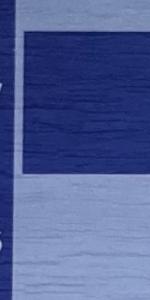
Label: Empty